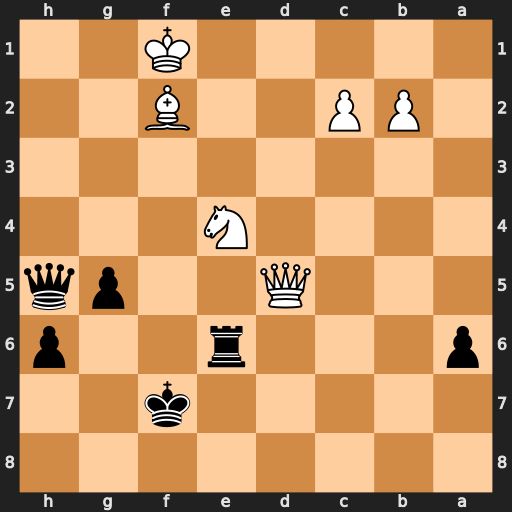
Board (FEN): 8/5k2/p3r2p/3Q2pq/4N3/8/1PP2B2/5K2
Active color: b
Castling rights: -
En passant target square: -
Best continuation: Qh1+ Ke2 Qxe4+ Qxe4 Rxe4+